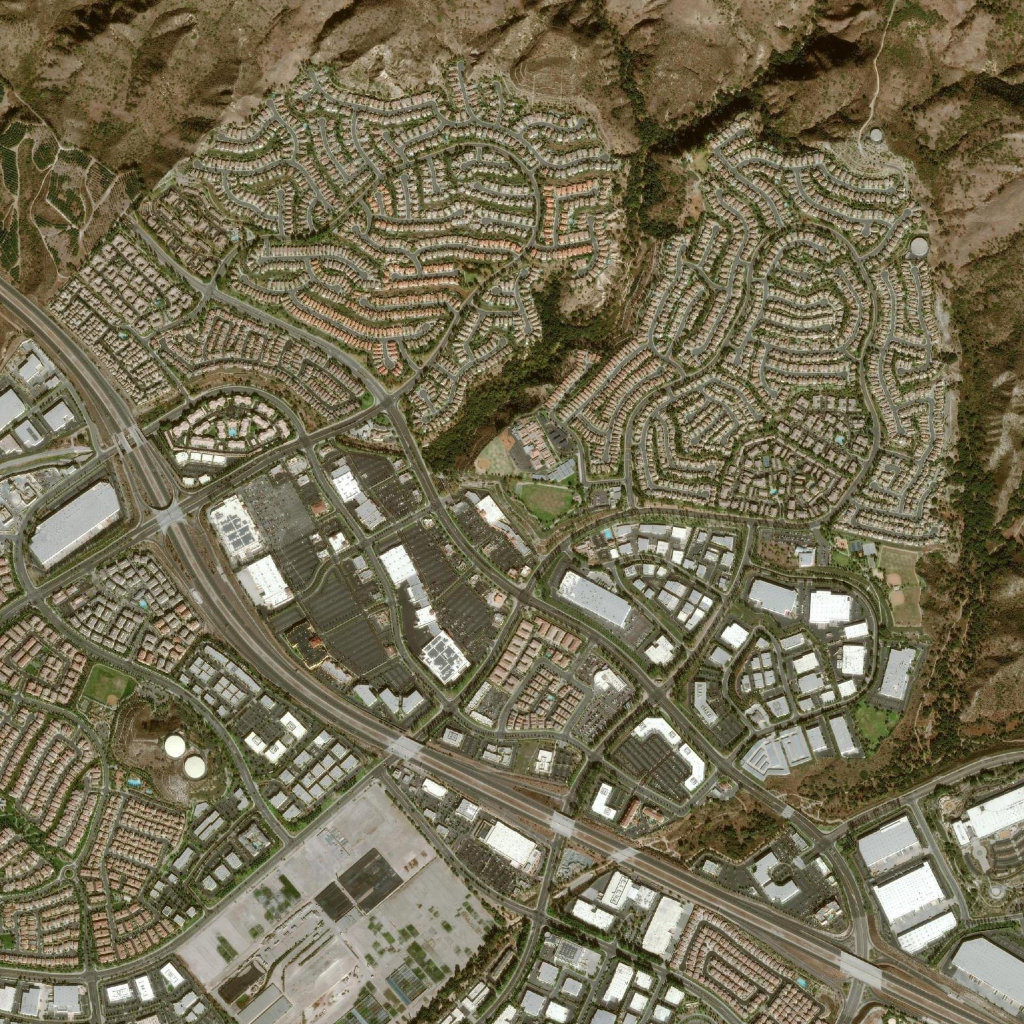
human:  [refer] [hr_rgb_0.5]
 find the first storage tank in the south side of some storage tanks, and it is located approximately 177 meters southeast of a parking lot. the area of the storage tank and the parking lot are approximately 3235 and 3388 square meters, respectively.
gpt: <box>[[17, 73, 20, 76, 0]]</box>

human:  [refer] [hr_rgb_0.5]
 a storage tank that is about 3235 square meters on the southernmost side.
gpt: <box>[[17, 73, 20, 76, 0]]</box>

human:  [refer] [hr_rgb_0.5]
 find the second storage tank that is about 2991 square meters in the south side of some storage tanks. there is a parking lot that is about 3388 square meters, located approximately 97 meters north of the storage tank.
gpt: <box>[[16, 71, 17, 74, 0]]</box>

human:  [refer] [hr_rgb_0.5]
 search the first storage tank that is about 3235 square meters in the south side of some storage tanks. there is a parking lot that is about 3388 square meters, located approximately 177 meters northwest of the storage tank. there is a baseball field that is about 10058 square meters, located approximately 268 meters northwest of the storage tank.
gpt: <box>[[17, 73, 20, 76, 0]]</box>